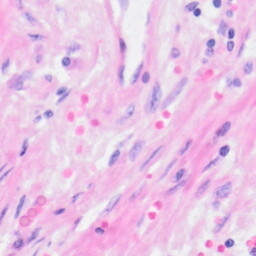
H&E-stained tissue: Kidney